Field crop: tomato
Growth stage: 1
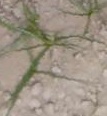
Species: cyperus